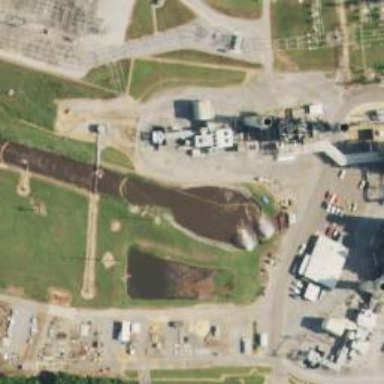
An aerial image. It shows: Gas turbine generator is in use.